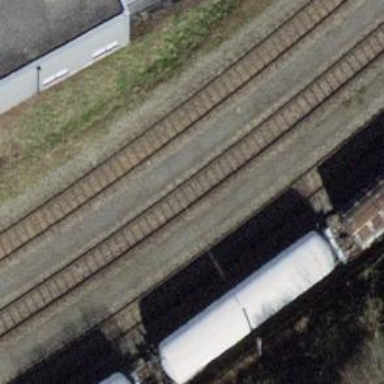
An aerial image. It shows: Single railway track with electrified contact line. It is spur track.